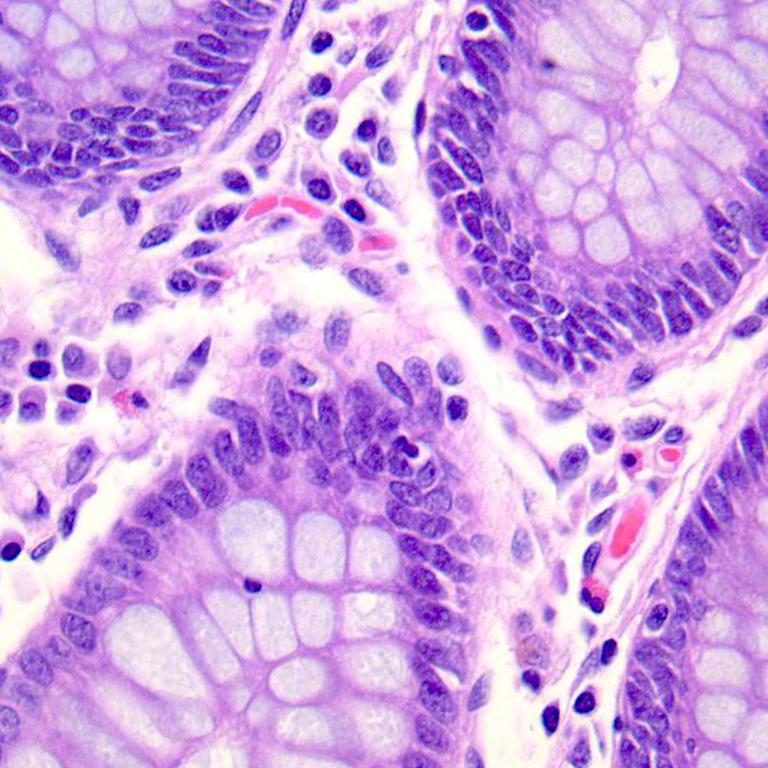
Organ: colon
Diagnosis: benign